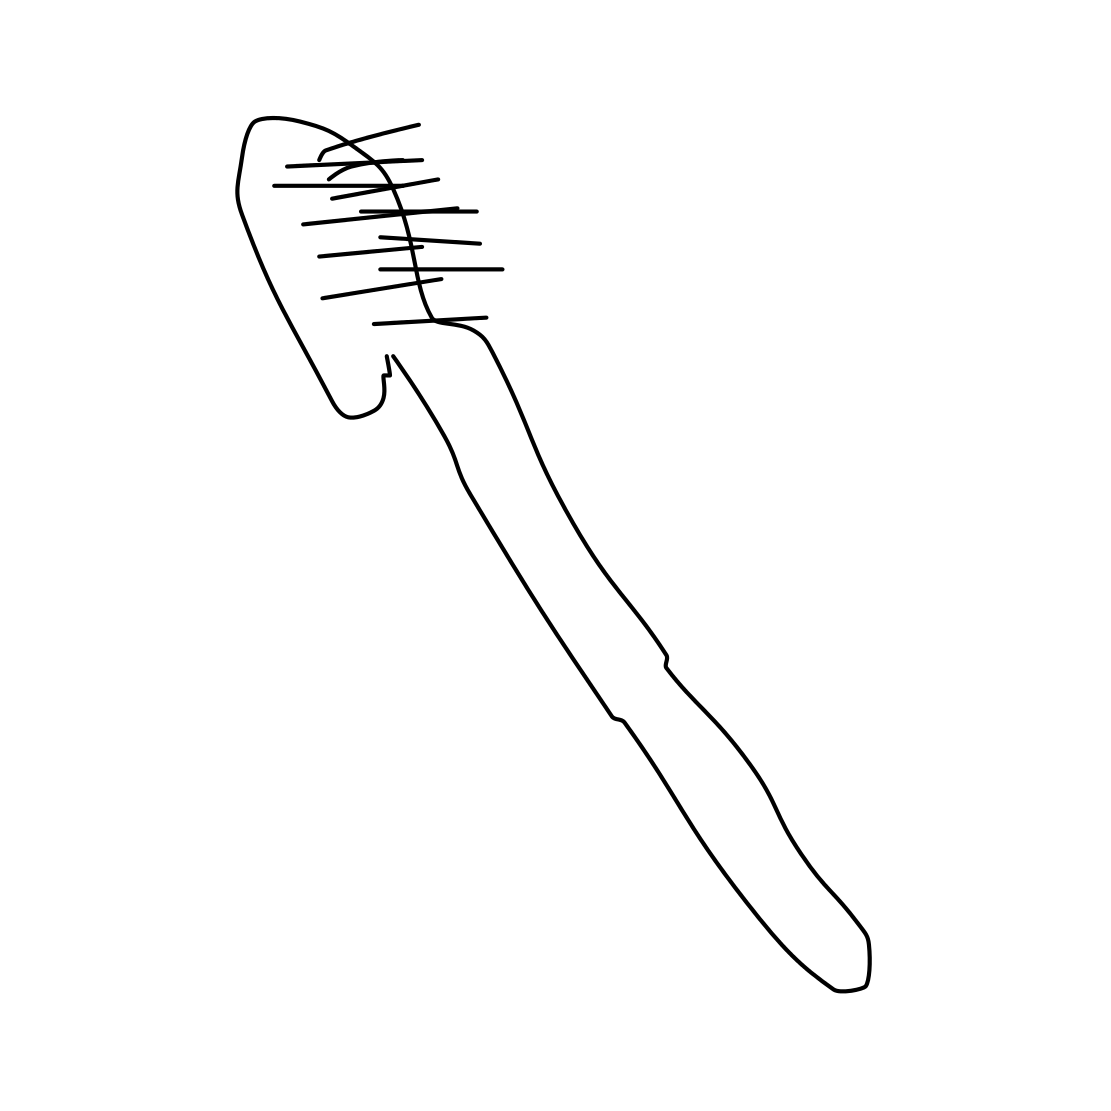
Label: toothbrush